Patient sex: M
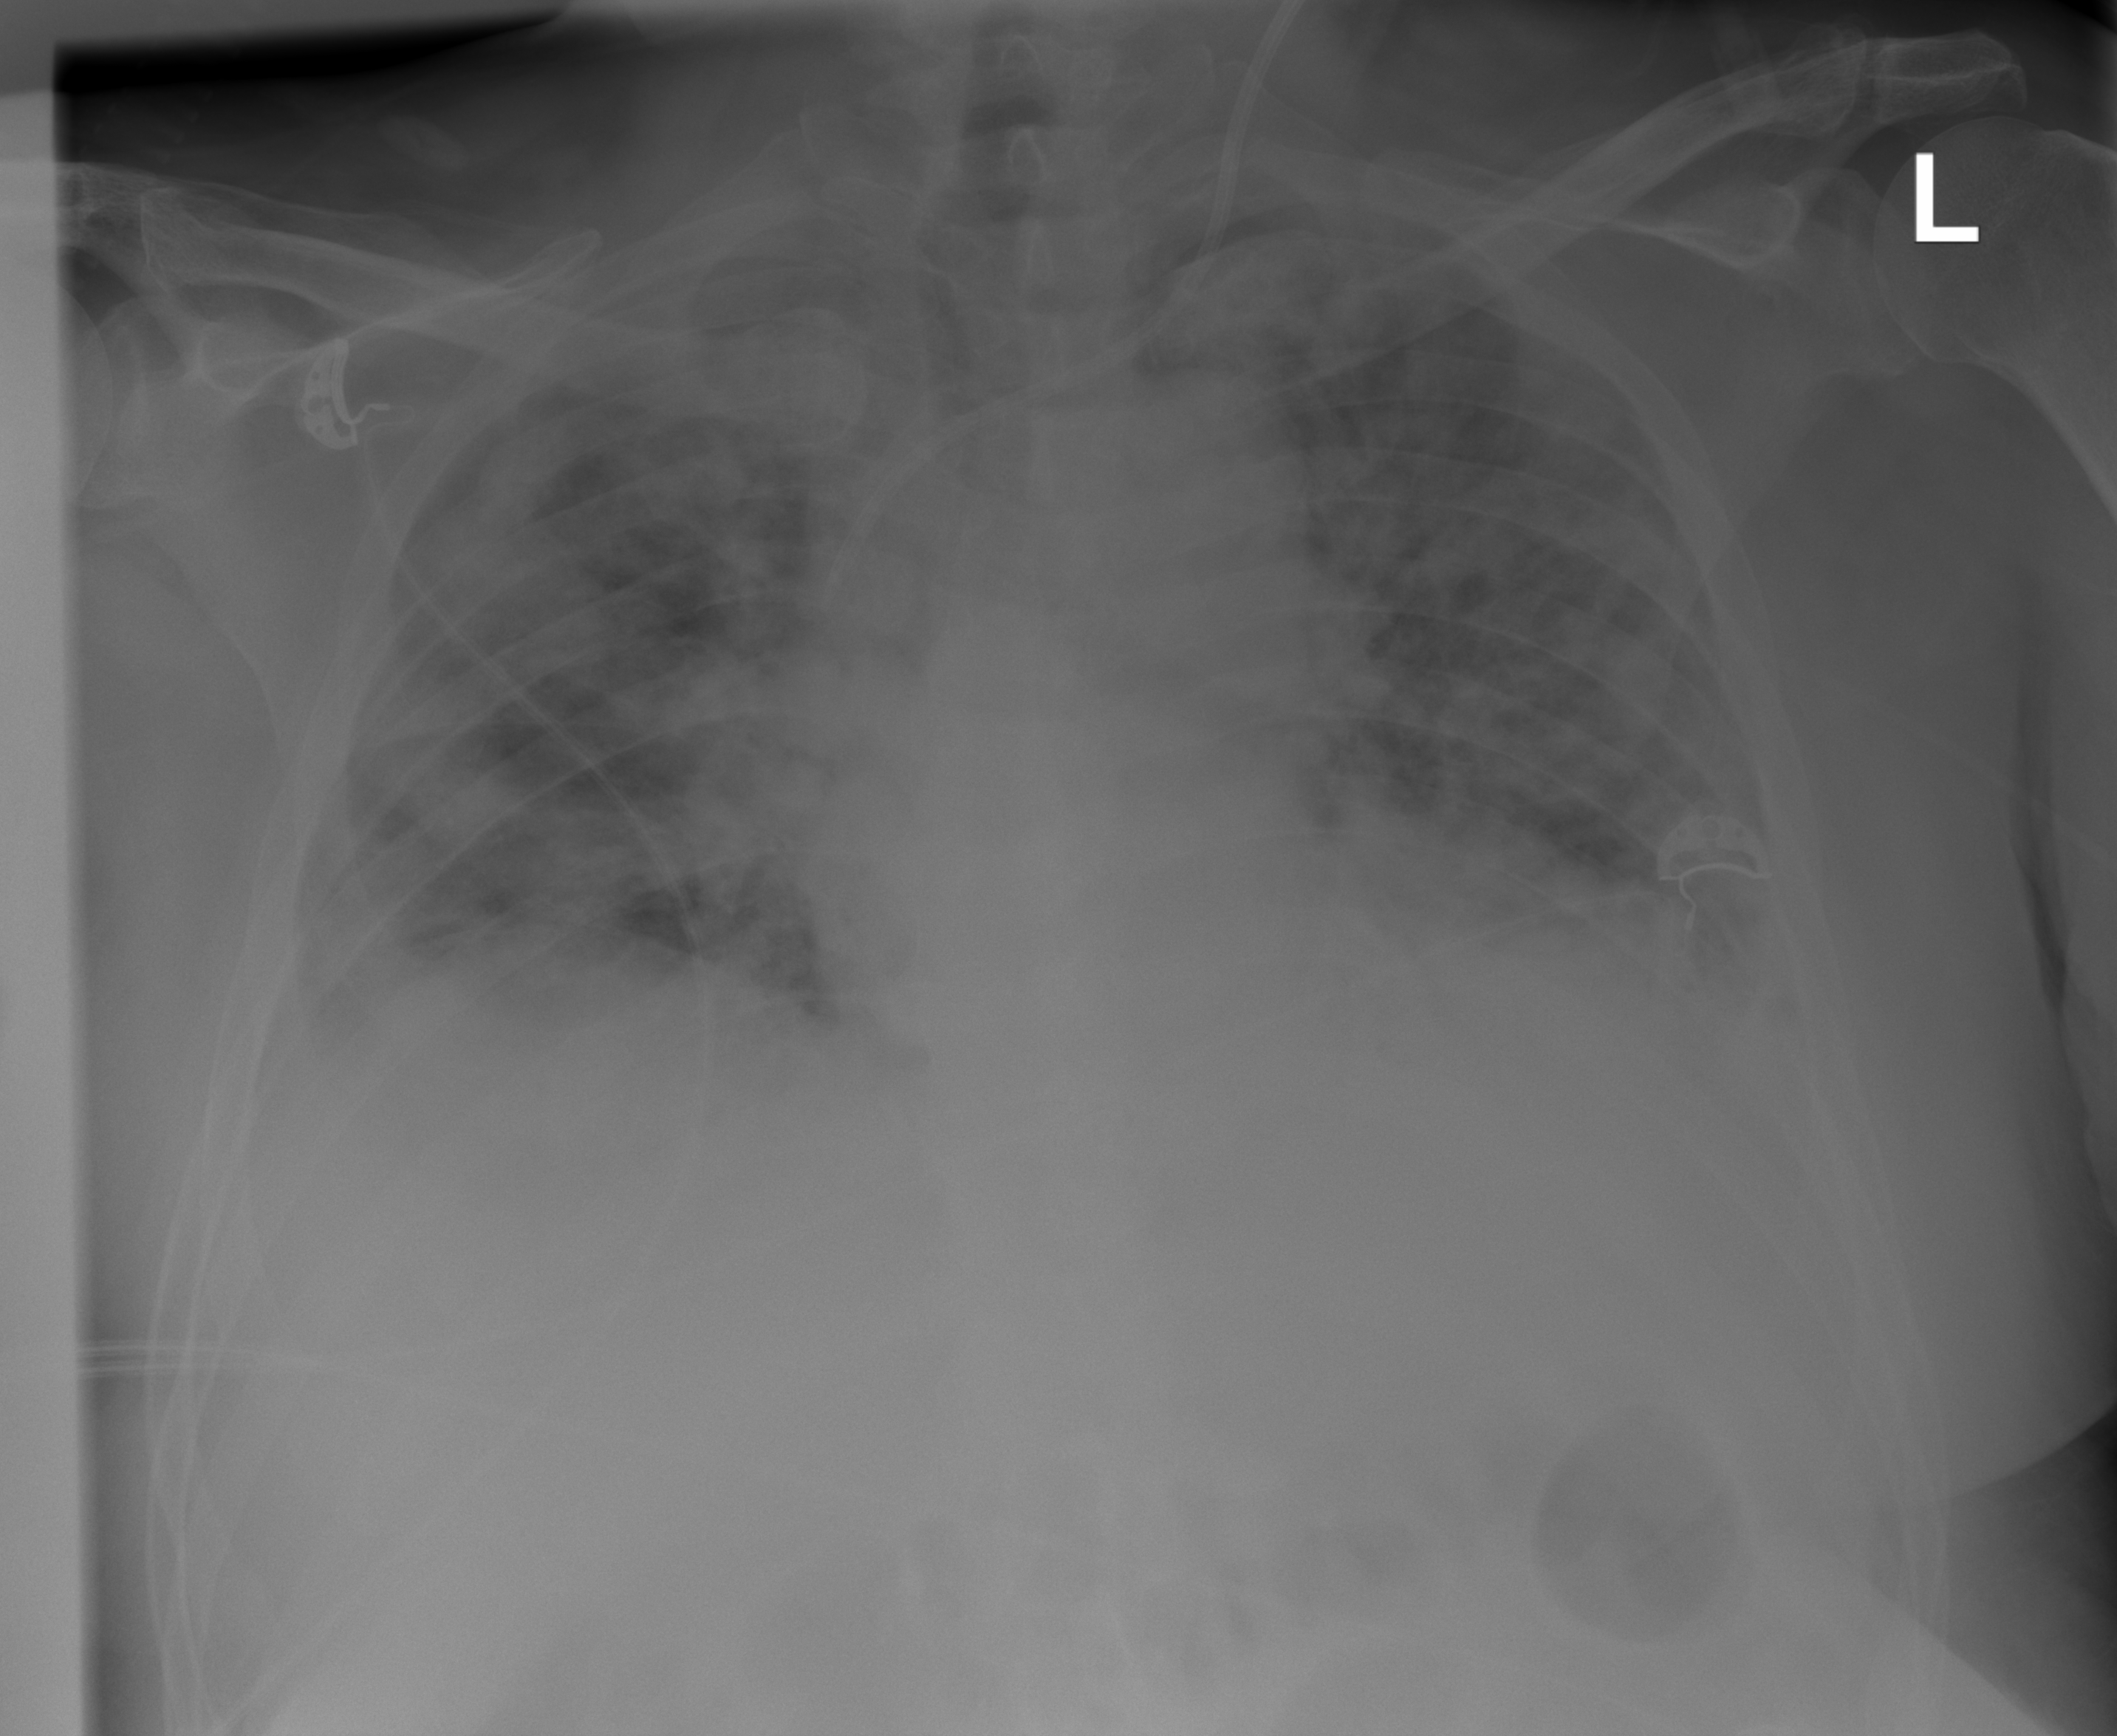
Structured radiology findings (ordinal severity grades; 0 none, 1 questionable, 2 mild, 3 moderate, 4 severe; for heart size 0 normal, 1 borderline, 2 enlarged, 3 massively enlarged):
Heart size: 2
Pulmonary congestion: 2
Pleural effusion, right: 2
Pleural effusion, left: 2
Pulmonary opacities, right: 4
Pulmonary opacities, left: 4
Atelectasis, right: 2
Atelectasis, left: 2